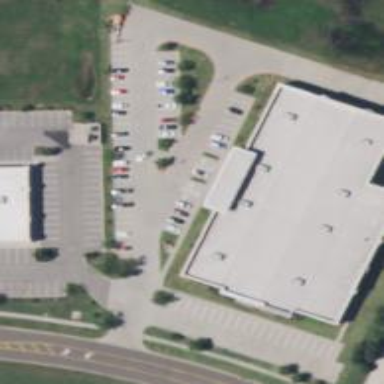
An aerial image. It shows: Parking space.